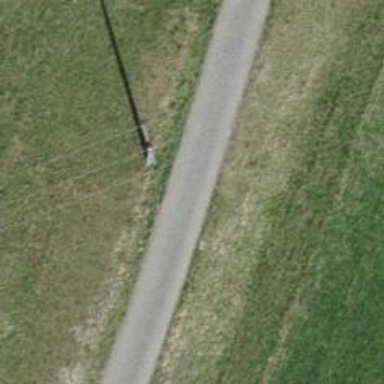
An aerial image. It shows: Power line is depicted.